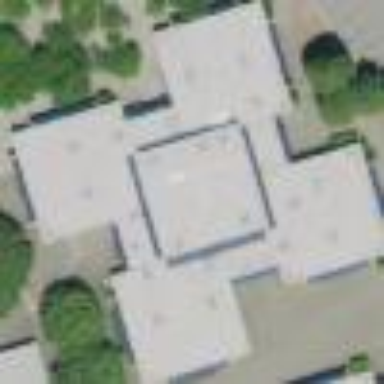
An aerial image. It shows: School building.